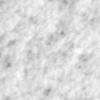
Label: no_change